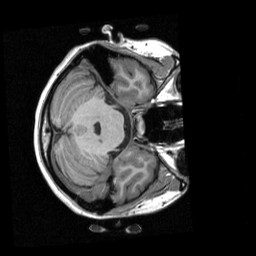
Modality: T1w
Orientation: axial
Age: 25
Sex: female
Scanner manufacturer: siemens
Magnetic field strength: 3 T
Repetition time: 2.3 s
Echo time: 0.00298 s